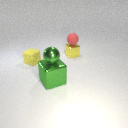
large green metal cube in front of small yellow metal cube